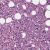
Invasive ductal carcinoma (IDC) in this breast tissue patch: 1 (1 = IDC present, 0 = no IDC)